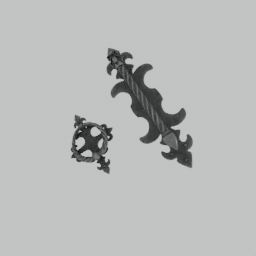
Label: mechanical